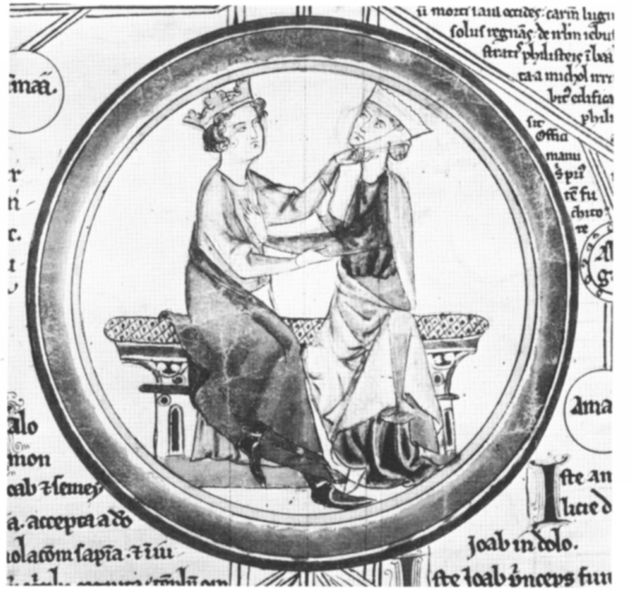
Titel: Compendium Historiae in Genealogia Christi
Künstler: Peter of Poitiers
Institution: London, British Library
Schlagwörter: hand, kopf, mann, weiß, frauen, sitzen, frau, grau, kleid, schwarz, zeichnung, haus, schloss, haube, malerei, mütze, geschichte, teller, bild, bildnis, hände, porträt, kirche, paar, krone, prinzessin, kreis, rund, schrift, zwei, bank, rand, gewalt, könig, thron, kopftuch, streng, zofe, buch, druck, schwarz-weiß, seite, streit, text, fräulein, liebespaar, mittelalter, königin, latein, lateinisch, buchmalerei, minne, manuskript, kodex, konigin, g, kronne, feudalstart, füprst, handschfift